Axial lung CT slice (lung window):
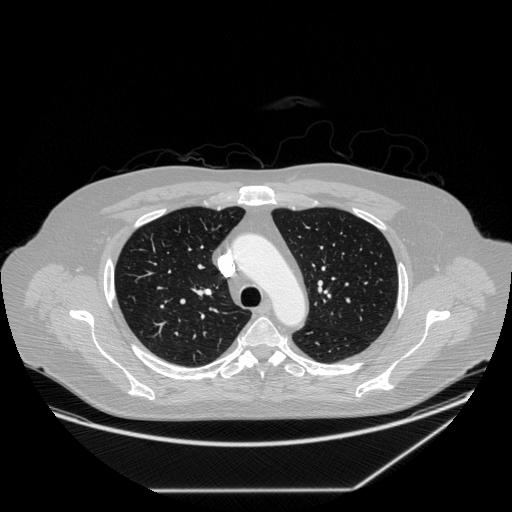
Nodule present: no